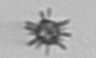
Label: Rhabdolithes